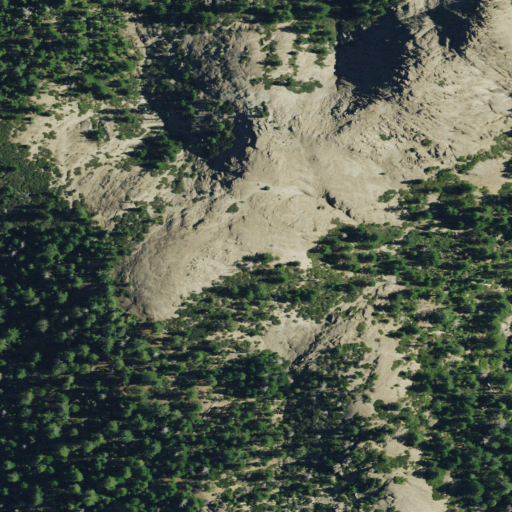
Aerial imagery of mountain in California named Bald Mountain containing shrub and evergreen forest